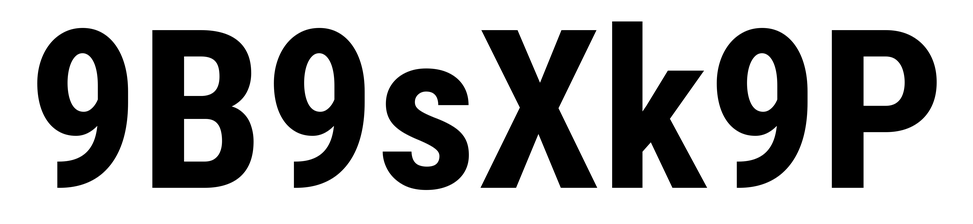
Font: Roboto_Condensed_Bold